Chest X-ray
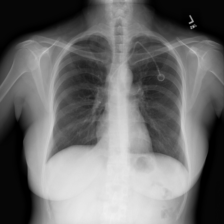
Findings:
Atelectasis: negative
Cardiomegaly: negative
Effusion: negative
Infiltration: negative
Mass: negative
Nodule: negative
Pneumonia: negative
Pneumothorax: negative
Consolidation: negative
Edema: negative
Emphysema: negative
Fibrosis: negative
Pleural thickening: negative
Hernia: negative